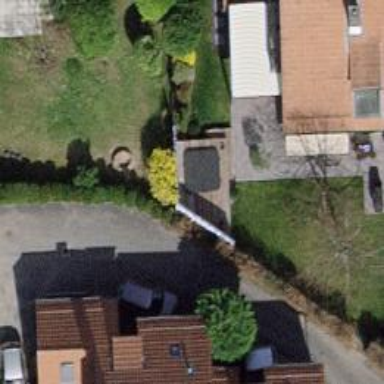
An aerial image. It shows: Garden surrounded by fence.